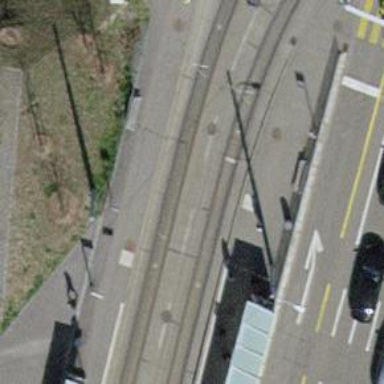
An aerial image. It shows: Tram stop with public transport stop position for trams.